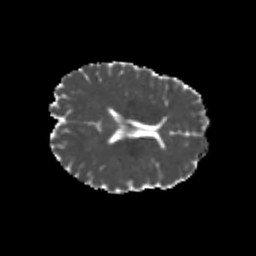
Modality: MD
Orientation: axial
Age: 23
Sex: female
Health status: healthy
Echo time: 0.074 s